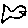
Label: fish